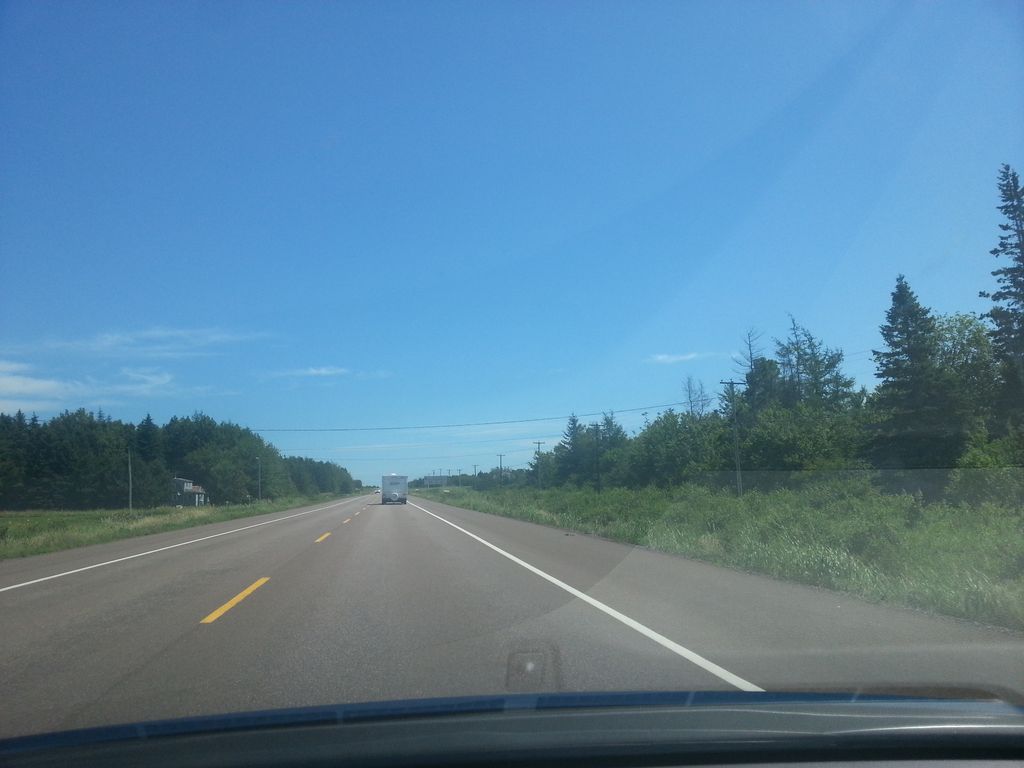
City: charlottetown